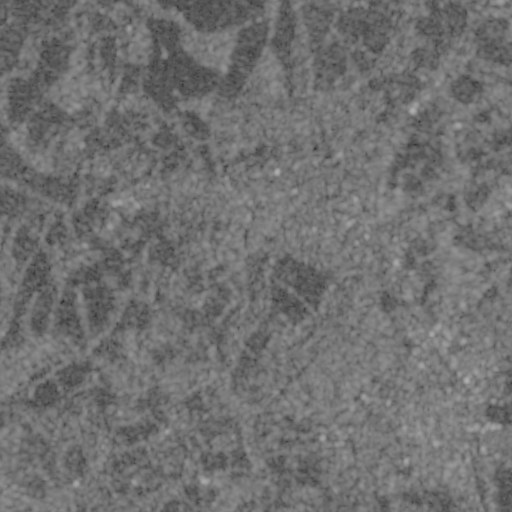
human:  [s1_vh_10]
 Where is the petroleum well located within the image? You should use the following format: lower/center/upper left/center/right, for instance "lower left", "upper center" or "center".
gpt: The petroleum well is located in the upper center of the image.
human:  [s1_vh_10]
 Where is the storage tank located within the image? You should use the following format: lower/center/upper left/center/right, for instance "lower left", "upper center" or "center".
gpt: The storage tank is located in the lower left of the image.
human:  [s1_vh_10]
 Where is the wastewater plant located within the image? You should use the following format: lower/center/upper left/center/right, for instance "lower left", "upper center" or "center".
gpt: The wastewater plant is located in the lower left of the image.
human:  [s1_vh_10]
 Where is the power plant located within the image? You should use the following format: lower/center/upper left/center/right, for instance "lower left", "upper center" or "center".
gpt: There is no power plant in the image.

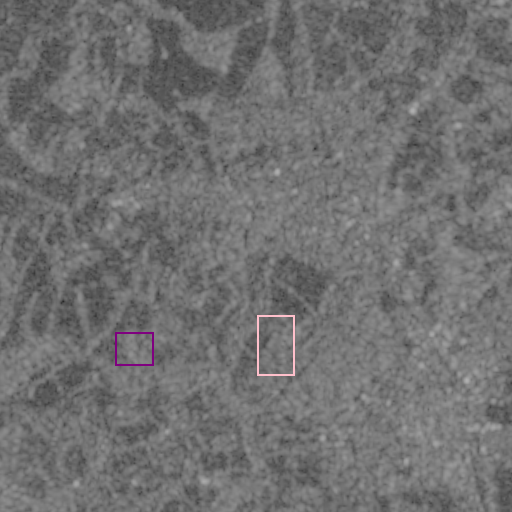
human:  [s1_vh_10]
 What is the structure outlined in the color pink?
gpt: The structure outlined in pink is a park.
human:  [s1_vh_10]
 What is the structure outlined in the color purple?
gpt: The structure outlined in purple is a wastewater plant.
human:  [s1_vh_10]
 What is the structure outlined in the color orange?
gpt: There is no orange outline.